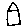
Label: house